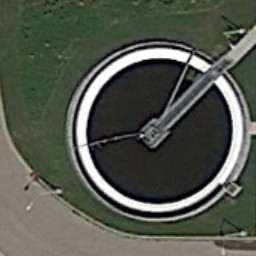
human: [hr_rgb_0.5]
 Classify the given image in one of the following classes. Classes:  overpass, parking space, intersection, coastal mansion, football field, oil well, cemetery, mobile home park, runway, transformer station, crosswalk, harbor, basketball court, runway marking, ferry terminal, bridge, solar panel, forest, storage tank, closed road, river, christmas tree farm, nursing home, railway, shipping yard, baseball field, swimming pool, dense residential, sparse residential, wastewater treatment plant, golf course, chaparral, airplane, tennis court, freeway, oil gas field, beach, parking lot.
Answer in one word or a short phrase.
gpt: wastewater treatment plant